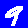
Digit: 9